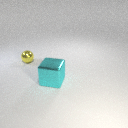
small yellow metal sphere to the left of large cyan metal cube